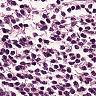
Metastatic tissue present: no